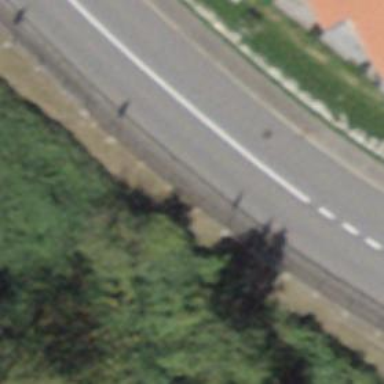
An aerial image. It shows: Asphalt sidewalk along the footway.